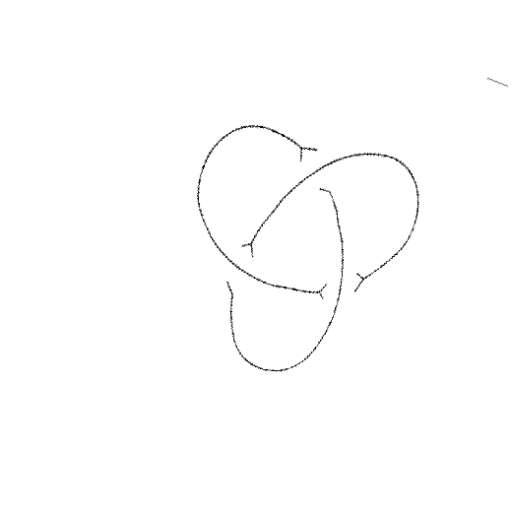
Crossing number: 3